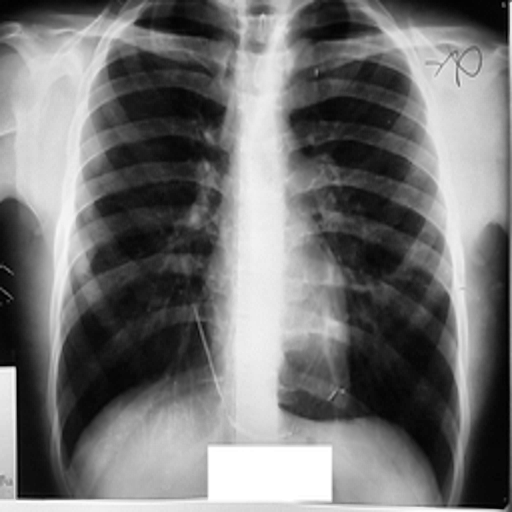
Finding: TUBERCULOSIS